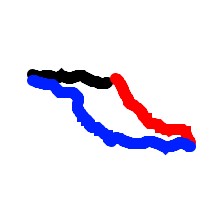
Shape: parallelogram